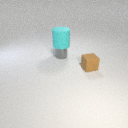
large cyan rubber cylinder above small gray metal cylinder